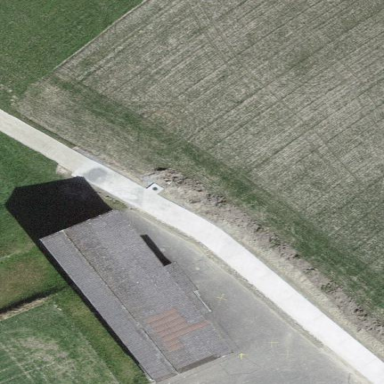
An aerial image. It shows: Building serving as shooting sports centre on leisure land.